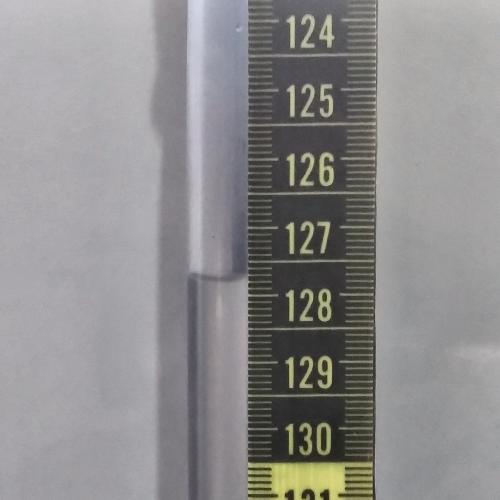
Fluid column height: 127.7 cm